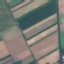
Land use / land cover: AnnualCrop